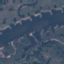
Land use / land cover: River